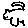
Label: cat